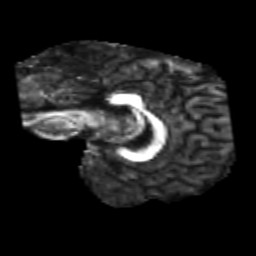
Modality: FA
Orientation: sagittal
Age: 26
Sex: male
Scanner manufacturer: siemens
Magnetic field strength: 3 T
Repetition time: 1.8 s
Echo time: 0.07 s